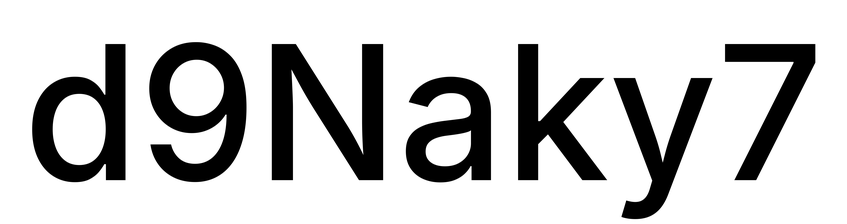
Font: Inter_Medium